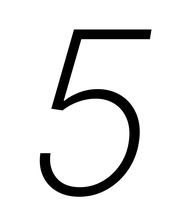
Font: Inter-Italic_ExtraLight_Italic